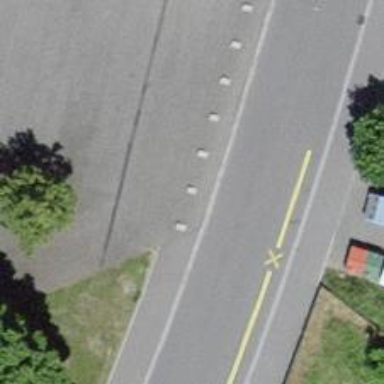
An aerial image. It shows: Bollard made of concrete.